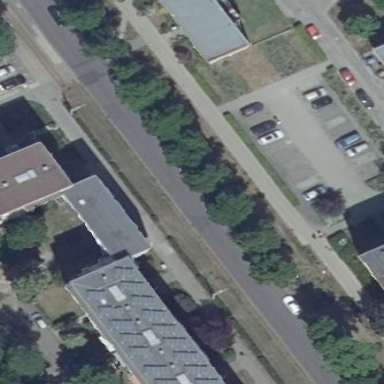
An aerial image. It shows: Parking area with grass paver surface.